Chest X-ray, AP view. Patient: 65 years old, sex M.
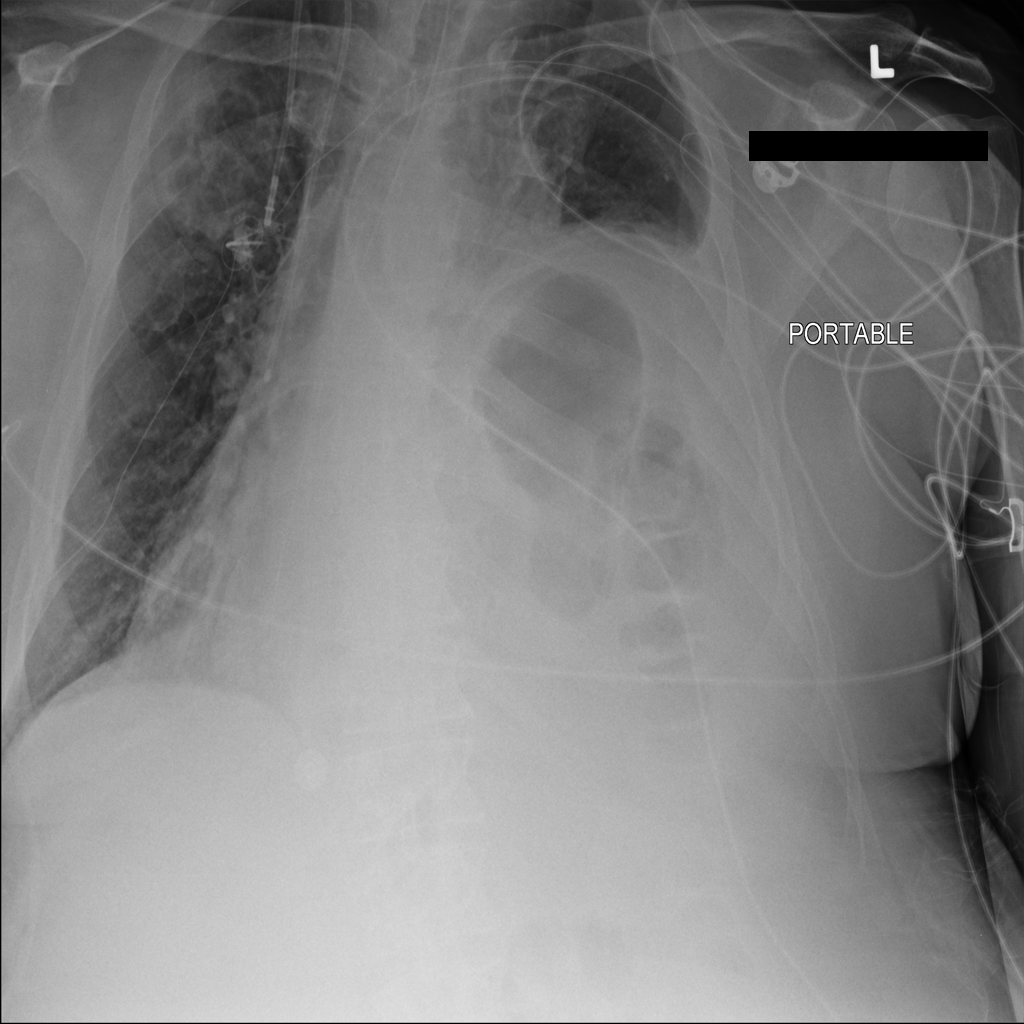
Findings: Consolidation